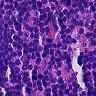
Metastatic tissue present: no